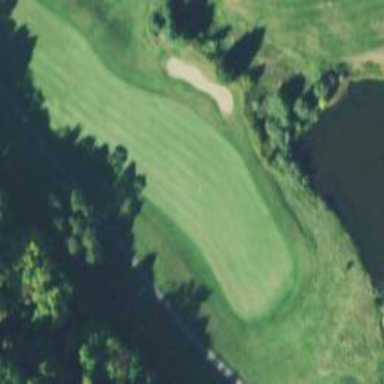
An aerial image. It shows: View of golf hole.